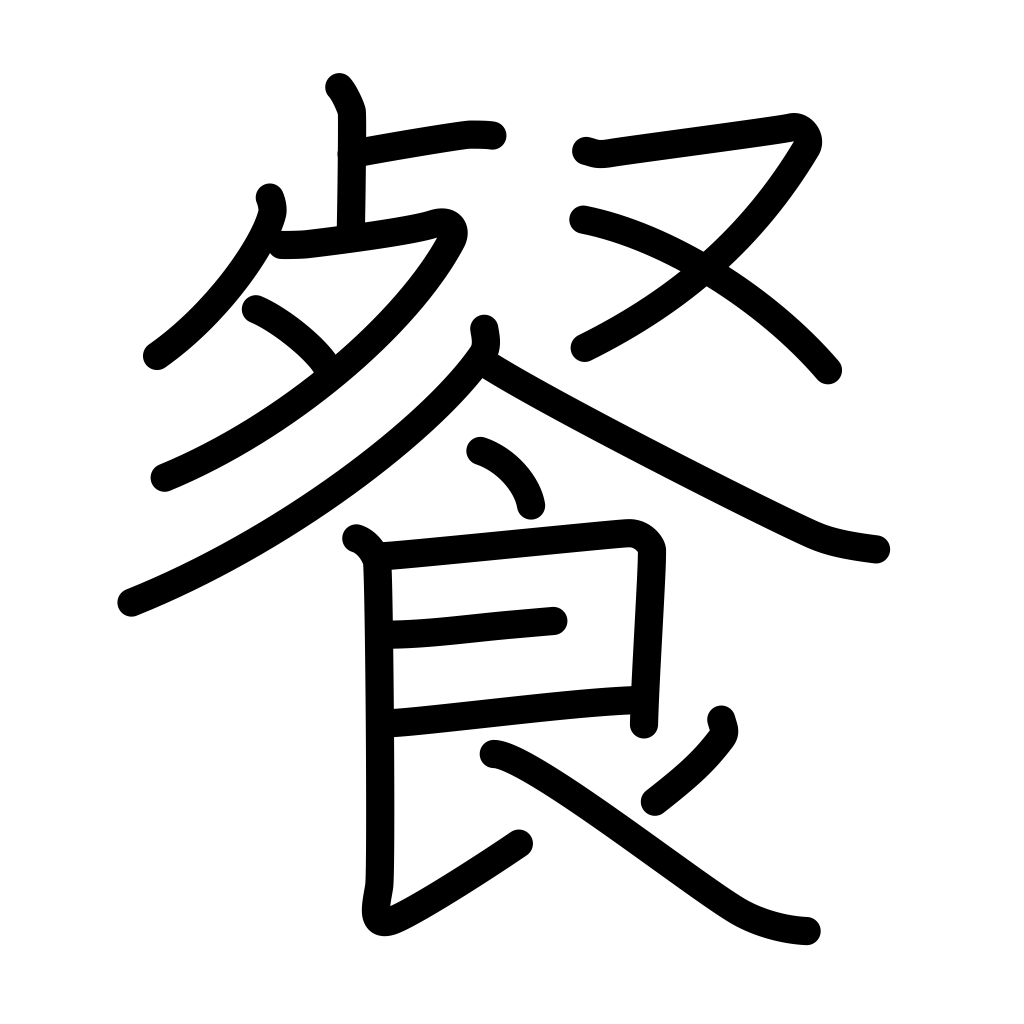
Meaning: eat, drink, swallow